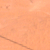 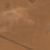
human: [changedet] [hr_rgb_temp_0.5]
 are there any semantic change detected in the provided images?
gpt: No difference in this area.